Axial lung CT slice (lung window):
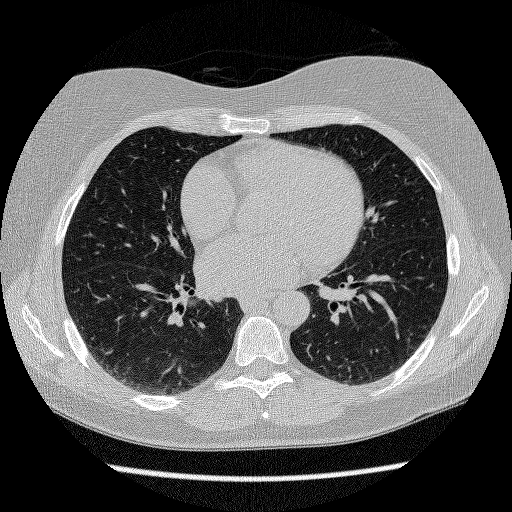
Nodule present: no